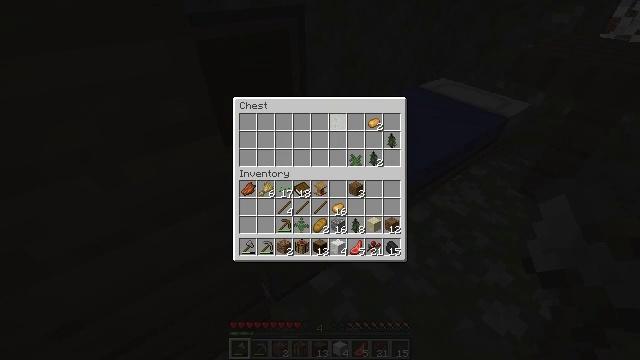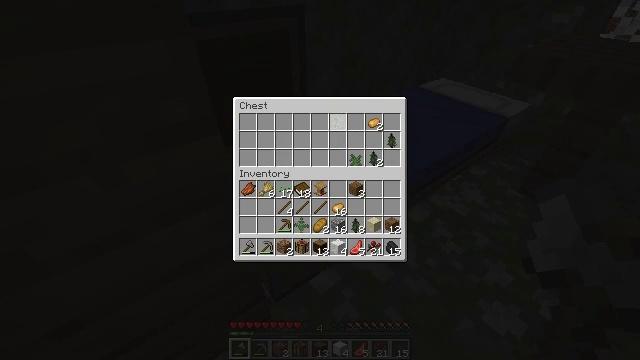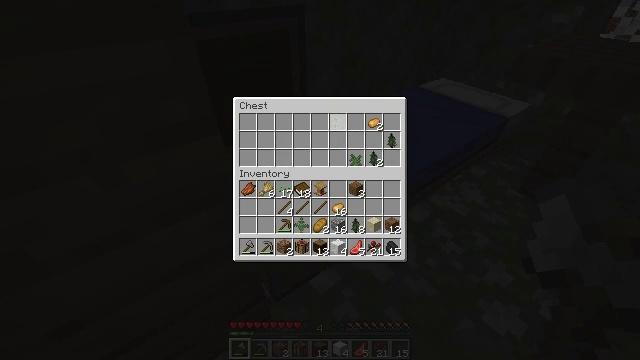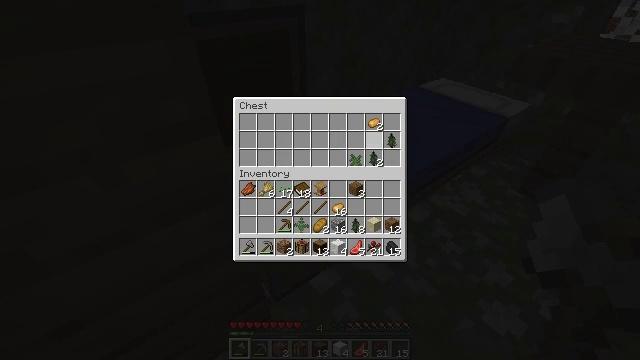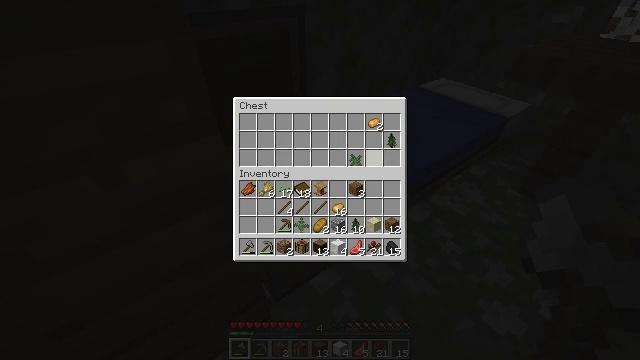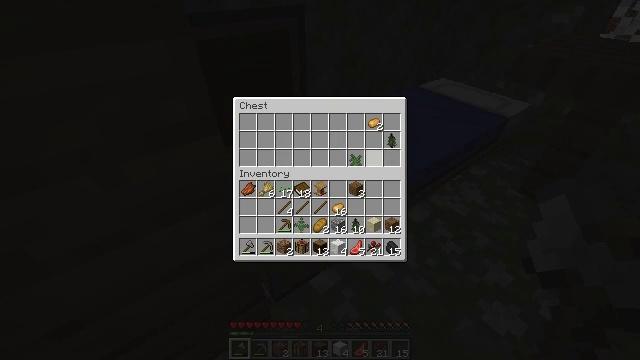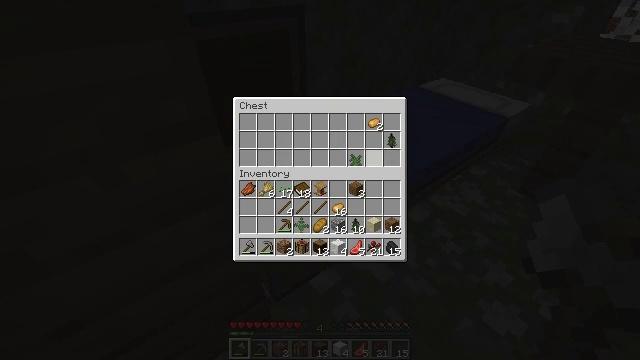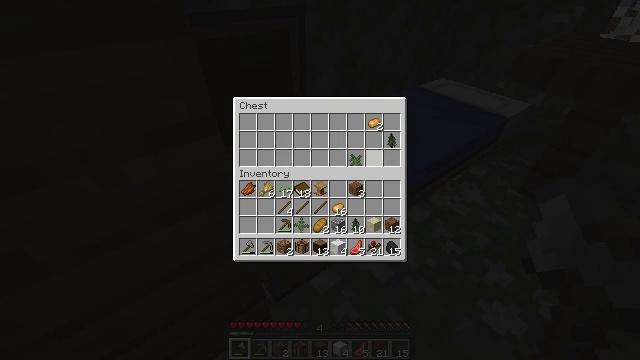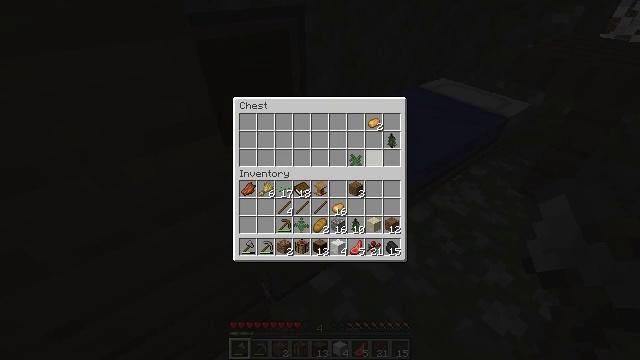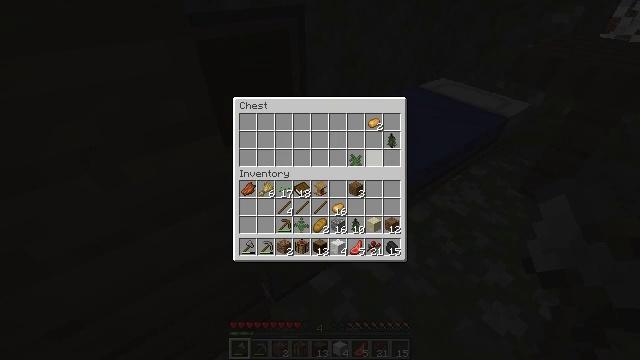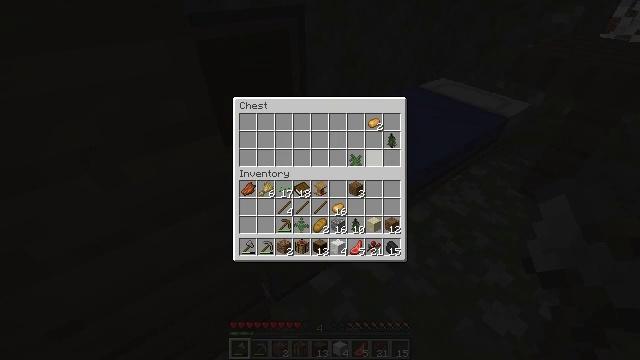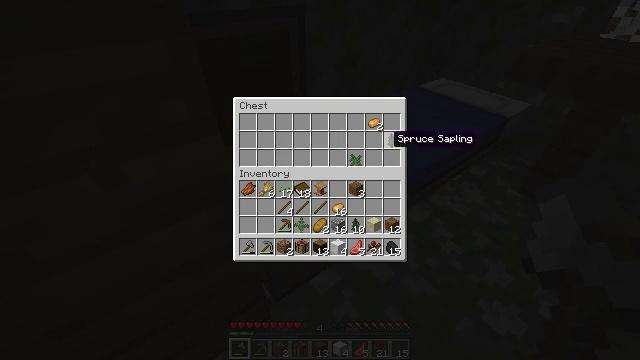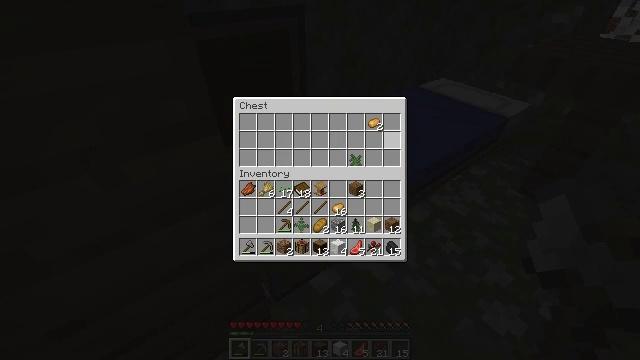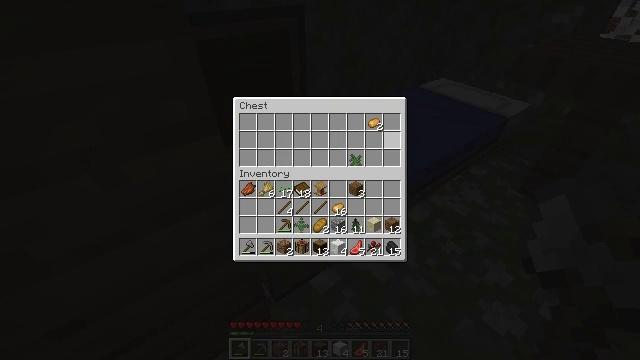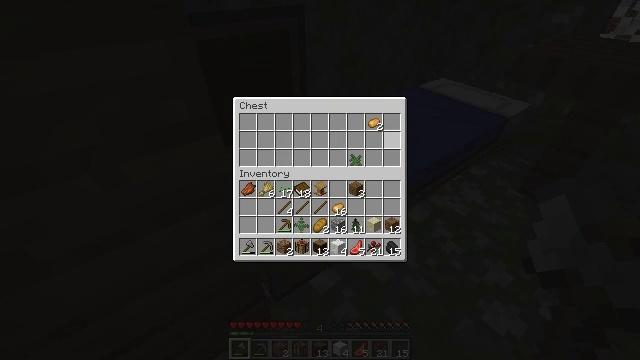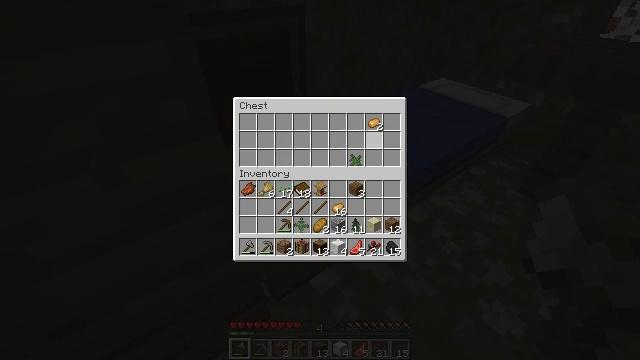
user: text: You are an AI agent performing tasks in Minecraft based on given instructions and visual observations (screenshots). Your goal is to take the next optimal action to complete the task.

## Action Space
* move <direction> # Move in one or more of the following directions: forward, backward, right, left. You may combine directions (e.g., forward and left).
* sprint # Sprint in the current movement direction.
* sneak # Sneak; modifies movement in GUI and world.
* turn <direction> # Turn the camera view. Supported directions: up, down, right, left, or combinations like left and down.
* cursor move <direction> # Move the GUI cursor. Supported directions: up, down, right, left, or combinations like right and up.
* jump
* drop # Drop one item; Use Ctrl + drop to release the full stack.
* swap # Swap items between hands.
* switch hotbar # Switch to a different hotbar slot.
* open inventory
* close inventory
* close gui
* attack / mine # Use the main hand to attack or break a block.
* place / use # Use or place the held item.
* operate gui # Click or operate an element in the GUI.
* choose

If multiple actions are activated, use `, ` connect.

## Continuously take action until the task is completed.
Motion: motion action
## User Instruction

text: Attack the bookshelf to recycle it.
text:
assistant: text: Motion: sneak, operate gui
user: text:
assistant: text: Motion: sneak, operate gui
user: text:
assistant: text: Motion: sneak, cursor move right and down
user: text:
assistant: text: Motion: sneak, cursor move right and down, operate gui
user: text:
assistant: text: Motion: sneak, operate gui
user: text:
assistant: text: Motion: sneak, operate gui
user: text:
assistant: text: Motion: sneak, operate gui
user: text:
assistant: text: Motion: sneak
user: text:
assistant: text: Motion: sneak
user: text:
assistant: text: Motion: sneak
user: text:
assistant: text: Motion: sneak
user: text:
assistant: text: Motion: sneak, operate gui
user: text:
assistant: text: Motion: sneak, operate gui
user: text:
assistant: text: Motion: sneak, operate gui
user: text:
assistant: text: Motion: sneak, cursor move up, operate gui
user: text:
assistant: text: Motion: sneak, cursor move left and up
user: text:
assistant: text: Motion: sneak
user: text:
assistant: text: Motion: sneak, operate gui
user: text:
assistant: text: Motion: sneak, operate gui
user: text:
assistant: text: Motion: sneak, operate gui
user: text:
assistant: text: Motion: sneak, cursor move left and down
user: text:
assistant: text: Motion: sneak, cursor move left and down
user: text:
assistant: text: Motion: sneak, cursor move left and down
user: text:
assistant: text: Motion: sneak
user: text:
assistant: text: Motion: sneak, cursor move down
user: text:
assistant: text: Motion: sneak
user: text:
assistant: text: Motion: sneak
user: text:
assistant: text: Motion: sneak, cursor move right
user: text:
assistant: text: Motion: sneak
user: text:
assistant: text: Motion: sneak